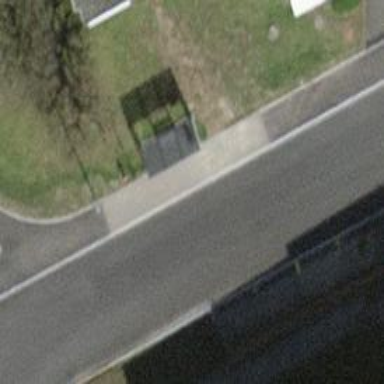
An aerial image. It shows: Bench.